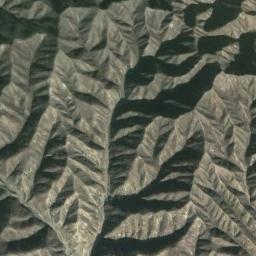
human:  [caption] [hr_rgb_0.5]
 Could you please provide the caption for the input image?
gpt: The folded mountain consists of some ridges and valleys and its rocks are brown .

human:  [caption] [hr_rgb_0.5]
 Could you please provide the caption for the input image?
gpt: There is the mountain of uneven .

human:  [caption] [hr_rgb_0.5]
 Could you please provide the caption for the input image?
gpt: The mountain is full of black soil .

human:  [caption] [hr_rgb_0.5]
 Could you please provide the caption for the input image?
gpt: Thirty percent of the area on this mountain is covered by vegetation .

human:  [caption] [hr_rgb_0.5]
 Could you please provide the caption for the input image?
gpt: There are many ridges on the brown mountain .